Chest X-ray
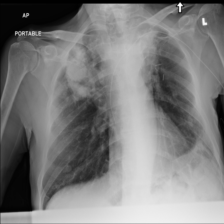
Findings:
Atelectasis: negative
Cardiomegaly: negative
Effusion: negative
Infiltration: negative
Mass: positive
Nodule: negative
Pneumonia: negative
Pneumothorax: negative
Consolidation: positive
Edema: negative
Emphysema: negative
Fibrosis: negative
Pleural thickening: negative
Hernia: negative